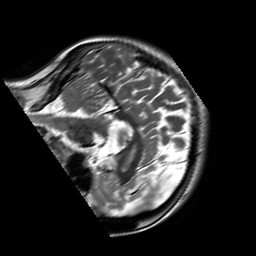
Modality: T2w
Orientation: sagittal
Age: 20
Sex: female
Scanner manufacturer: siemens
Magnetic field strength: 3 T
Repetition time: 8.53 s
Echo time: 0.091 s